Interaction volume radius: 10 \u00c5
Interaction volume height: 15 \u00c5
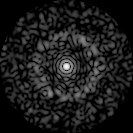
Disorder parameter: 0.8245